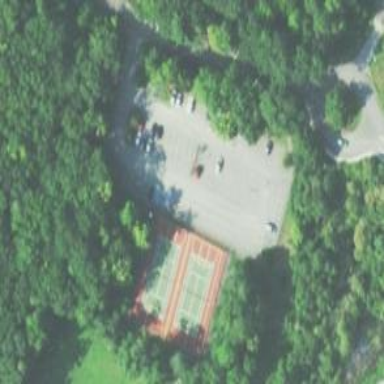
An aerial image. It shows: Basketball court in the leisure land pitch.